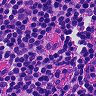
Metastatic tissue present: no